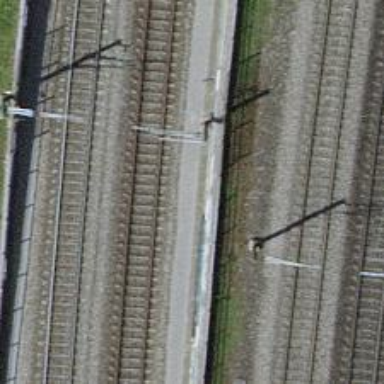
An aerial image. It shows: Single railway track with electrified contact line.